Interaction volume radius: 10 \u00c5
Interaction volume height: 15 \u00c5
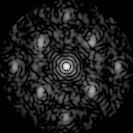
Disorder parameter: 0.4433